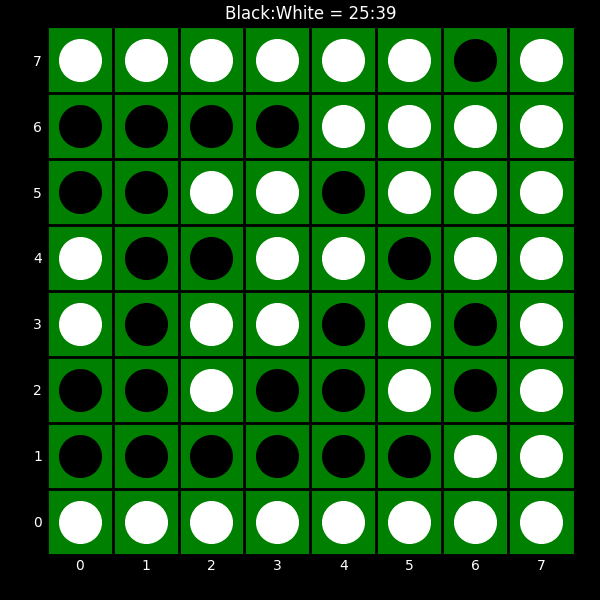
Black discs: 25
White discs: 39